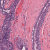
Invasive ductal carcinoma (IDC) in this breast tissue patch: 0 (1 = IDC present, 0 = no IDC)